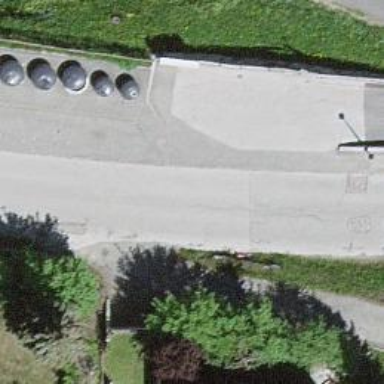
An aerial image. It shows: Post box.